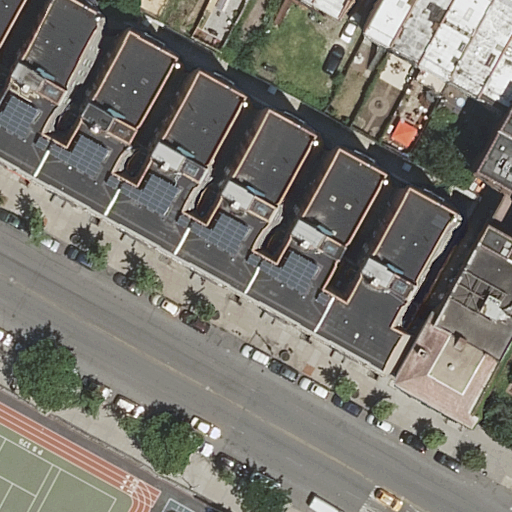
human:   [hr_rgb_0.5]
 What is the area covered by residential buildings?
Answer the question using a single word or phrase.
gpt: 3096m2

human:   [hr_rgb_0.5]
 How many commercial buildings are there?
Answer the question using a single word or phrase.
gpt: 0

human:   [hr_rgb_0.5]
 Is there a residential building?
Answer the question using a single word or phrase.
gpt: yes

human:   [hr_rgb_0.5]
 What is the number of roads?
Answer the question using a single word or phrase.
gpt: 1

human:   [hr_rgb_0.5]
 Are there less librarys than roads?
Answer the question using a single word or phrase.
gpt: no

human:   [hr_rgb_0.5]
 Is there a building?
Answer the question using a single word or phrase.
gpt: yes

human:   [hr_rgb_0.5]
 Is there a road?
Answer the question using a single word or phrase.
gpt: yes

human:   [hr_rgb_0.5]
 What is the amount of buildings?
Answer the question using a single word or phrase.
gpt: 15

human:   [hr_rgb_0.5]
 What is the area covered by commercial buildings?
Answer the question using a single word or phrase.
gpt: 0m2

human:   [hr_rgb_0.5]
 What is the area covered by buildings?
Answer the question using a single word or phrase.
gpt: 3096m2

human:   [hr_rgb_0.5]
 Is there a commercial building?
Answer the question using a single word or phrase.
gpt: no

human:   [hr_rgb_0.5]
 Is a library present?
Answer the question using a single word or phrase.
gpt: yes

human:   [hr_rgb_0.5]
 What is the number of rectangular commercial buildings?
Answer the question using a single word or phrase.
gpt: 0

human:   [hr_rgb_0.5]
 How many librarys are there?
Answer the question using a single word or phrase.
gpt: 1

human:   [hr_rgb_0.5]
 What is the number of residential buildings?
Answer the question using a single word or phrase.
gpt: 15

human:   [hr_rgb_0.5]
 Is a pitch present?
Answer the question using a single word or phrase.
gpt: yes

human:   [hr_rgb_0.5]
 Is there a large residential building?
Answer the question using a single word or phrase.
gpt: yes

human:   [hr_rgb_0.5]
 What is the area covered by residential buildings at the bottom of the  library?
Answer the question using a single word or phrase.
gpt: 943m2

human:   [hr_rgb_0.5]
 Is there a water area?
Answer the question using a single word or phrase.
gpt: no

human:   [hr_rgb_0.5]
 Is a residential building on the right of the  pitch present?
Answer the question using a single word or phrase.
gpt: yes

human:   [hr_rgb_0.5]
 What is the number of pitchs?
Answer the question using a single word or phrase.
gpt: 1

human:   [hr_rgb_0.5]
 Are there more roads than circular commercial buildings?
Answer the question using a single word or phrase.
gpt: yes

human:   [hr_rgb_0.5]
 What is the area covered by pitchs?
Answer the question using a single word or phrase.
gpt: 894m2

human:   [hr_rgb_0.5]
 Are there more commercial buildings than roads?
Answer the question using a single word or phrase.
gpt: no

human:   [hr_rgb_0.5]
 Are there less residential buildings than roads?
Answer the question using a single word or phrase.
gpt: no

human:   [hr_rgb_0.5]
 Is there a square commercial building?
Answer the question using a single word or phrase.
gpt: no

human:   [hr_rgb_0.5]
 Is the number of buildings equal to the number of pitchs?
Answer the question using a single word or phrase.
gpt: no

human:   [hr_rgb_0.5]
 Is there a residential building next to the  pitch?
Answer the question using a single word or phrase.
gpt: yes

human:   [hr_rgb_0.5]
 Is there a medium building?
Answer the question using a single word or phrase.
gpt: yes

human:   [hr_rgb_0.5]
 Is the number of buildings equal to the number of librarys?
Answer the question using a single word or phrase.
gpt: no

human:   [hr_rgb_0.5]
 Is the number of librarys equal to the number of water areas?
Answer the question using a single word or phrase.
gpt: no

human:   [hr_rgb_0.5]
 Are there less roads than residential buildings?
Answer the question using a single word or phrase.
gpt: yes

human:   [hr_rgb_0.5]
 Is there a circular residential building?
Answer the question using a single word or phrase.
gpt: no

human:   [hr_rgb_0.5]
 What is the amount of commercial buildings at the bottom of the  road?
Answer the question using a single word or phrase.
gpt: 0

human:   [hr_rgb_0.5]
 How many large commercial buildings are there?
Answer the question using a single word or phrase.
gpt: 0

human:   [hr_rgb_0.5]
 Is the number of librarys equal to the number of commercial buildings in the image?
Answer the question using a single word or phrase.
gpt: no

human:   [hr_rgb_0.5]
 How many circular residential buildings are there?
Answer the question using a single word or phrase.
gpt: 0

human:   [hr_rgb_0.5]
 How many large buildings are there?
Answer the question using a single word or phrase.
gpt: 1

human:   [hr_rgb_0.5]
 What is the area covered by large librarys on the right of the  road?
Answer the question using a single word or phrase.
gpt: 0m2

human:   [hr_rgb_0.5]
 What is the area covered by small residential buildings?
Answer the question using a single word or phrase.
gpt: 277m2

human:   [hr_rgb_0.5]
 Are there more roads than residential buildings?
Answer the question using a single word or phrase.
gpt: no

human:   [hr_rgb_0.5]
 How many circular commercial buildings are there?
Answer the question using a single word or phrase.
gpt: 0

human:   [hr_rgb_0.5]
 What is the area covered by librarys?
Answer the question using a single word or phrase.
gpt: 44m2

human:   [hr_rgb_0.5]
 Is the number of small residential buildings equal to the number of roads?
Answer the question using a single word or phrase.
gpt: no

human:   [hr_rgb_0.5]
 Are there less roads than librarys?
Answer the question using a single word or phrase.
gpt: no

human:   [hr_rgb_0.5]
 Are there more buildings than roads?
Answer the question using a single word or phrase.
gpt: yes

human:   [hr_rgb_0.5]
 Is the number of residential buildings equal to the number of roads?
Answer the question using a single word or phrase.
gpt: no

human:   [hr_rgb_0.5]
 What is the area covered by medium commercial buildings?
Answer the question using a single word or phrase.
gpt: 0m2

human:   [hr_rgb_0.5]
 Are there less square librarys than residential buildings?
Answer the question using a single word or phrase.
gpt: yes

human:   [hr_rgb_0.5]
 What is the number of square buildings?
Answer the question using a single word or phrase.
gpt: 0

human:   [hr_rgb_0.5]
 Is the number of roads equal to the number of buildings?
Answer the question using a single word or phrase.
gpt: no

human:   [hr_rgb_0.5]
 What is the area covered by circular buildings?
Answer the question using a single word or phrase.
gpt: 0m2

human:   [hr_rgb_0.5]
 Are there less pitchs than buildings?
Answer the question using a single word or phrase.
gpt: yes

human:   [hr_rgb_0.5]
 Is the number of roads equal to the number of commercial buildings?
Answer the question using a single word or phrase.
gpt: no

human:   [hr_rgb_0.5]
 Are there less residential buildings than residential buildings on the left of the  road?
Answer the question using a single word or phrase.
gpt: no

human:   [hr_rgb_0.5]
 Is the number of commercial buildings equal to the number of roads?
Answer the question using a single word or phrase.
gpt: no

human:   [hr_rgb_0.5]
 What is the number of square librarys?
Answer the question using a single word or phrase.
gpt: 0

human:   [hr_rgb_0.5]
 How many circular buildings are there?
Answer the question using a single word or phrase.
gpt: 0

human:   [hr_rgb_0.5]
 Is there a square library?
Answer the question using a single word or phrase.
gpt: no

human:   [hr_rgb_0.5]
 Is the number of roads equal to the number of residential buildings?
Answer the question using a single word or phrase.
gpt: no

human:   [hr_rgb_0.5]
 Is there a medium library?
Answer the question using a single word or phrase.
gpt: no

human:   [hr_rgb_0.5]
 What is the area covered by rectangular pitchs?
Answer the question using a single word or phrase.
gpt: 894m2

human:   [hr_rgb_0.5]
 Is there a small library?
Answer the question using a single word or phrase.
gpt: yes

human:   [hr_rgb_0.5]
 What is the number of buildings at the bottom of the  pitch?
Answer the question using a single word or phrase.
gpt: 0